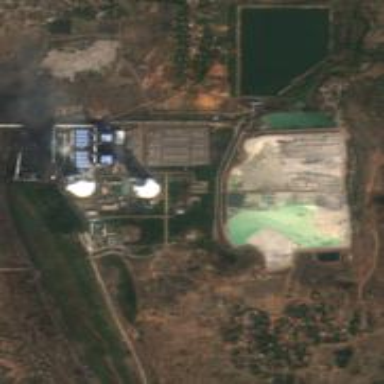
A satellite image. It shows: Industrial area with coal-powered plant.